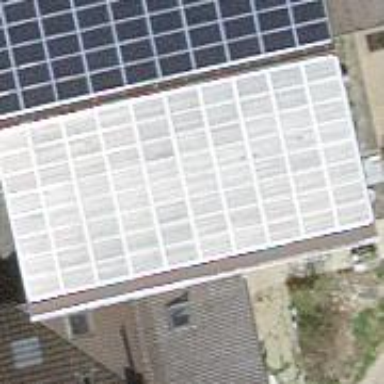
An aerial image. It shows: Solar power generator with photovoltaic panels.